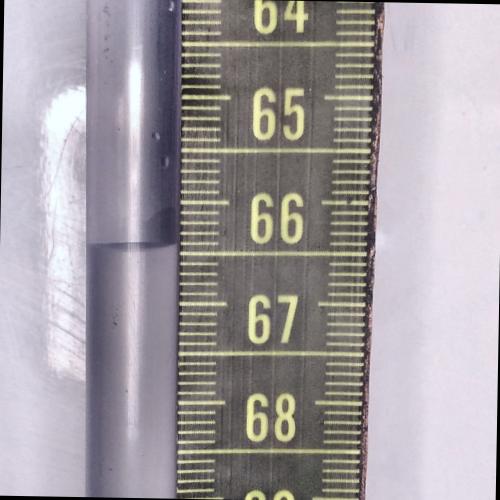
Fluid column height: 66.4 cm